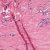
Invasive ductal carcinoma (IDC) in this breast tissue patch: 0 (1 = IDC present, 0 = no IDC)